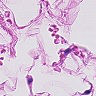
Metastatic tissue present: no